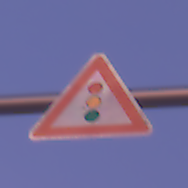
Verkehrszeichen: Lichtzeichenanlage
Umgebung: Outdoor, Nature
Tageszeit: Dawn
Wetter: PartlyCloudy
Licht: Natural
Jahreszeit: NotSpecified
Kontrast: MediumContrast